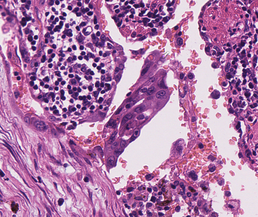
Tumor epithelial tissue: yes
Tumor-associated stroma tissue: yes
Normal tissue: no